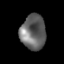
Tissue: lung
Cell type: T cells
Senescence score: 0.1499
Nuclear area (px): 865
Mean DAPI intensity: 102.39